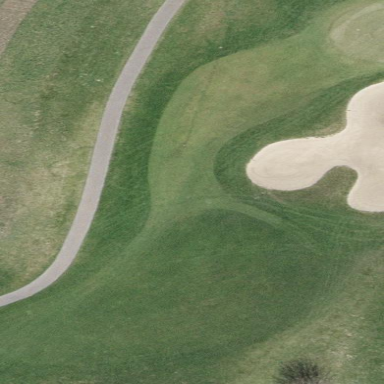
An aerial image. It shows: Golf fairway surrounded by grass.